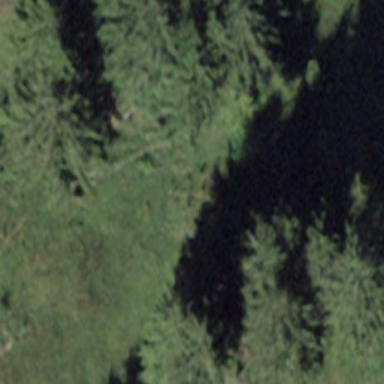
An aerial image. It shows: Forest area.